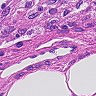
Metastatic tissue present: no